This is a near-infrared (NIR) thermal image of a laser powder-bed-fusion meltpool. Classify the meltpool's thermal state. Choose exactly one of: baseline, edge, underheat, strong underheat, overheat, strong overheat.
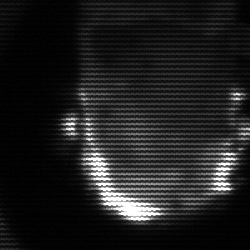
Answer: baseline